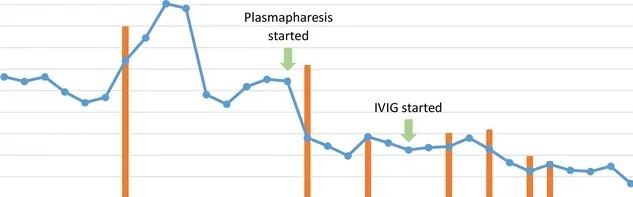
Creatine Kinase Levels and Anti-HMGCR Antibody Levels During Management.
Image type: chart (chart)